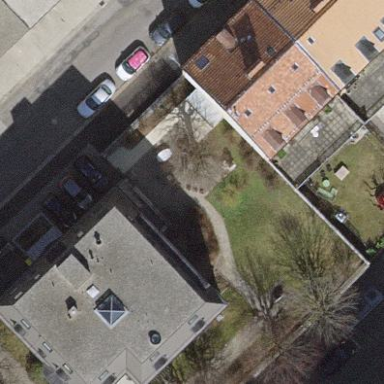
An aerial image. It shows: Hospice building with mansard roof shape.